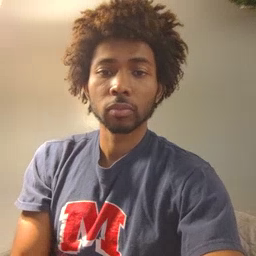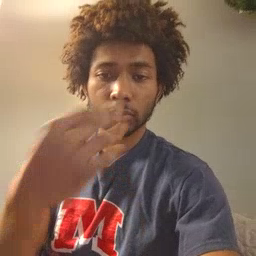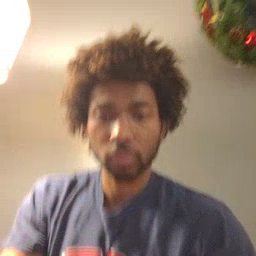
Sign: give